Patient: sex F, age 56
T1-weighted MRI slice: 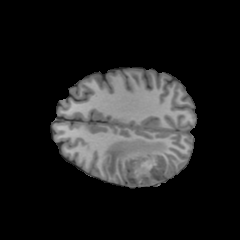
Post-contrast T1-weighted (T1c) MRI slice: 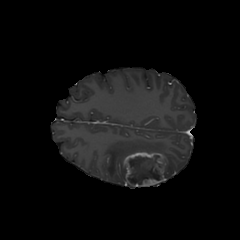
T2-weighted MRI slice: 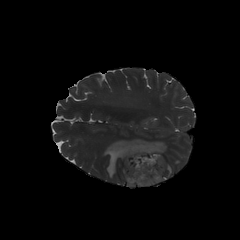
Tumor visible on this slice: yes
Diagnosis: Glioblastoma, IDH-wildtype
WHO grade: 4